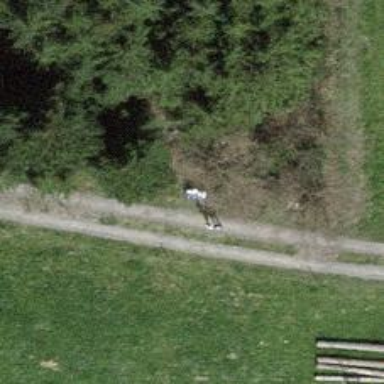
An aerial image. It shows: Bench for seating.